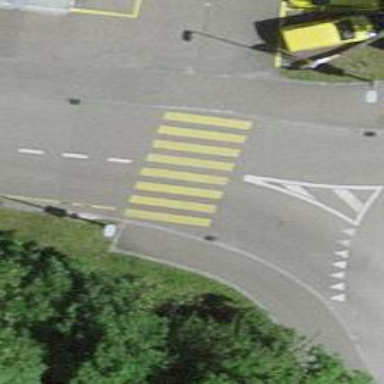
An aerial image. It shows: Marked zebra crossing on the road.